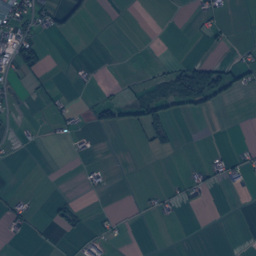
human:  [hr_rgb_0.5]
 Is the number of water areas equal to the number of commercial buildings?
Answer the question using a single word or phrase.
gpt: yes

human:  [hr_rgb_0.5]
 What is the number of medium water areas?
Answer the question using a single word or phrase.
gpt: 144

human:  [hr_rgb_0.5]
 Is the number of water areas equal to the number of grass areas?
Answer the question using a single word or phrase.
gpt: no

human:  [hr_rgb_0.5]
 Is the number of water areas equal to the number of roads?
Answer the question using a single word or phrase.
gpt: no

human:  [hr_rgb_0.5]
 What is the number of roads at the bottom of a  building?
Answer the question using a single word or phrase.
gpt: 36

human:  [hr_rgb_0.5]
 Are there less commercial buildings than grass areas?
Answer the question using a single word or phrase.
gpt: yes

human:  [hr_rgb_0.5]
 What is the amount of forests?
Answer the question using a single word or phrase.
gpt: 28

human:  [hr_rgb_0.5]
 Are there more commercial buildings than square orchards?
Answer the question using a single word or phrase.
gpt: yes

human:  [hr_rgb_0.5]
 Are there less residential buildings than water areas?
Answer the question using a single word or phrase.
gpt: no

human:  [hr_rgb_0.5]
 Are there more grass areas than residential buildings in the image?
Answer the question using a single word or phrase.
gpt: no

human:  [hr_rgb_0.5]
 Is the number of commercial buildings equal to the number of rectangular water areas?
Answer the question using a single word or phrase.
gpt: no

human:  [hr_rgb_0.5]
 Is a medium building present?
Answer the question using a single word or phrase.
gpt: yes

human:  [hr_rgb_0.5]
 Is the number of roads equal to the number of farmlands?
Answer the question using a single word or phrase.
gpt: no

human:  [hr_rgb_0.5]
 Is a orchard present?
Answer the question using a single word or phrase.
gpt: yes

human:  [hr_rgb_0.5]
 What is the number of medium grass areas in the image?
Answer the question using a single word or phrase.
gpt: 7

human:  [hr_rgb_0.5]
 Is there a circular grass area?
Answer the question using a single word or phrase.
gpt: no

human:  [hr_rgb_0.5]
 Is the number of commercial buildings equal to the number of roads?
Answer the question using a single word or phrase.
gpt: no

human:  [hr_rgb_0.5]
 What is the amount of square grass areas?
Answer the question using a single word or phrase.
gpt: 0

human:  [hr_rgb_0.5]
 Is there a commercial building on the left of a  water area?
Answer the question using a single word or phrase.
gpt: yes

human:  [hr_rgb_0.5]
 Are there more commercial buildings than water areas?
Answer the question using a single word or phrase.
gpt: no

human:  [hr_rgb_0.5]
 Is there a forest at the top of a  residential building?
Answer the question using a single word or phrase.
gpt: yes

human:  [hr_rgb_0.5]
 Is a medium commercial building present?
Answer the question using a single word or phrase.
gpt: yes

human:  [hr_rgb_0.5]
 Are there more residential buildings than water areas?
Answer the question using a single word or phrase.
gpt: yes

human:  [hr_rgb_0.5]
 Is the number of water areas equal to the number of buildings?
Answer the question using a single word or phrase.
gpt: no

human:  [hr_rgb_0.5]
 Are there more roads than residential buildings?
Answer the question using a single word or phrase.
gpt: no

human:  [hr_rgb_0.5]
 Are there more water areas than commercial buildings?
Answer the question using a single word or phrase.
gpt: no

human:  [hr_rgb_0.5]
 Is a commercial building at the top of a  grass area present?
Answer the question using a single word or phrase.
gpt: yes

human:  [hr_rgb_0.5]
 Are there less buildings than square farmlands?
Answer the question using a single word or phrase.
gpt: no

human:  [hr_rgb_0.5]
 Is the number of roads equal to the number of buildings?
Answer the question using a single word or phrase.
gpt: no

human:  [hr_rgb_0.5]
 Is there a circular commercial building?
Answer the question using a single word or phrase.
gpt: no

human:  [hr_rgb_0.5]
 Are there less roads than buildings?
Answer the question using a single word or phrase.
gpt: yes

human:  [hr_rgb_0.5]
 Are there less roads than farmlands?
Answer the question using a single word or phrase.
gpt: yes

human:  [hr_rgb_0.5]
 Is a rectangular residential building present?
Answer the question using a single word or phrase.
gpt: yes

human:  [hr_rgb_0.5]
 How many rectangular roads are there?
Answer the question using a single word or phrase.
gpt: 0

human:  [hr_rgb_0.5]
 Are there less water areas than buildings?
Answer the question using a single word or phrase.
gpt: yes

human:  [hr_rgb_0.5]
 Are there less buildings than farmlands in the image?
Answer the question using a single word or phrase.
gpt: no